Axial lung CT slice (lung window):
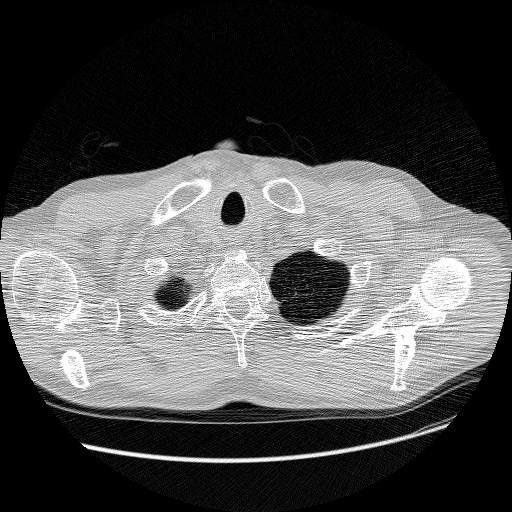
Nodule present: no